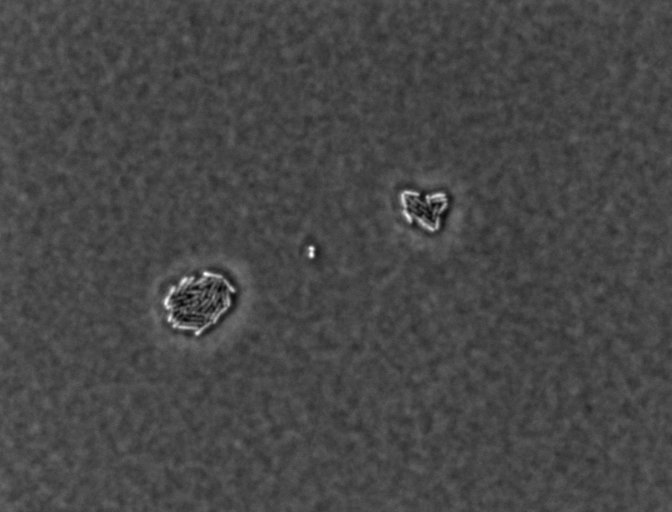
Salmonella enterica Enteritidis